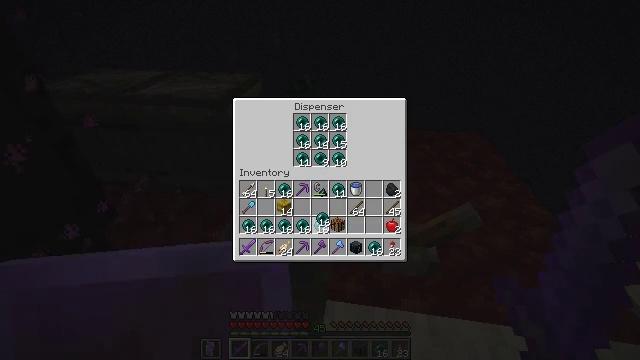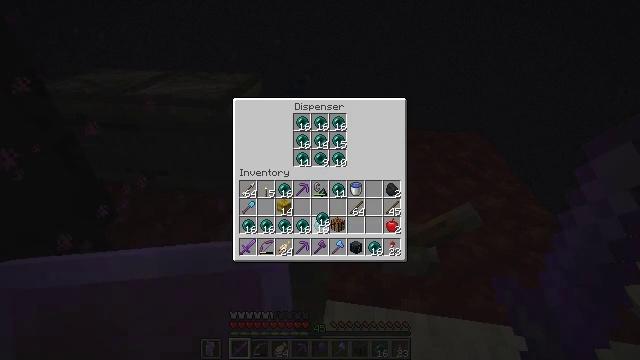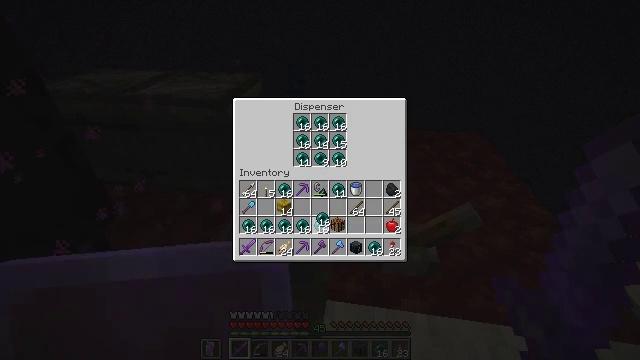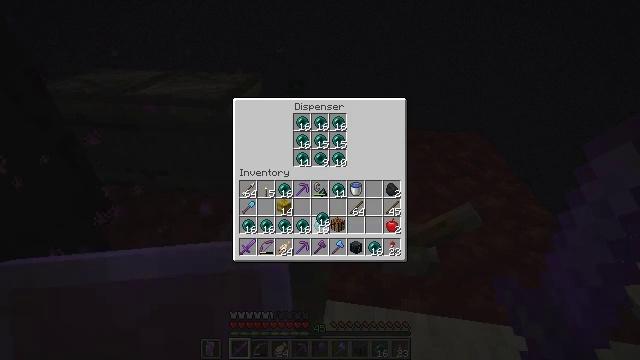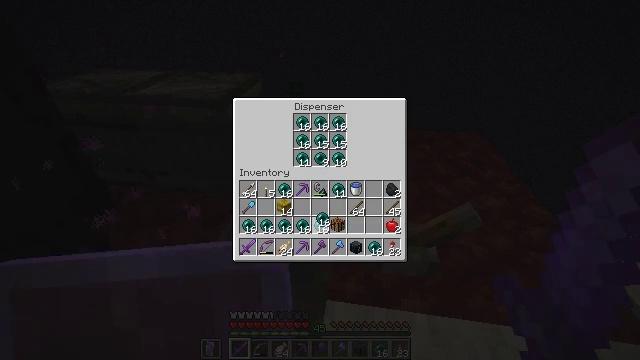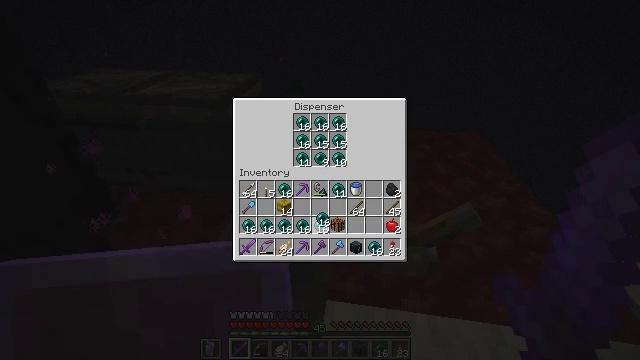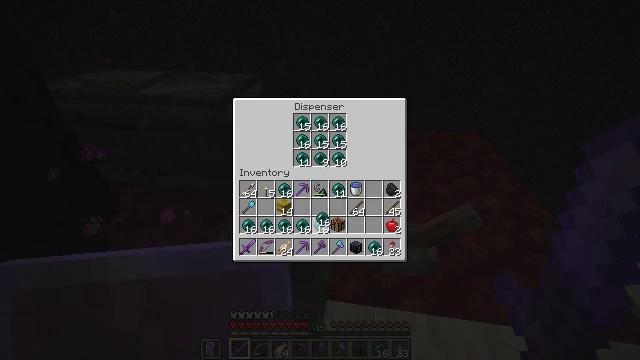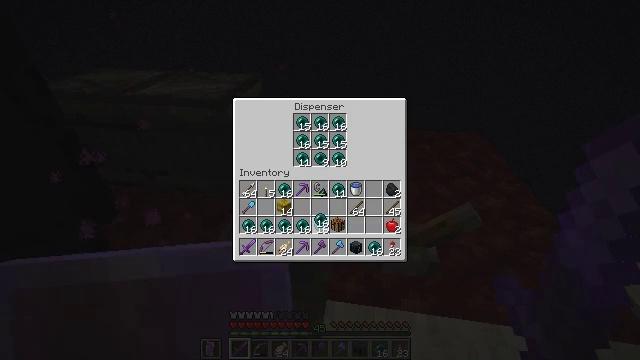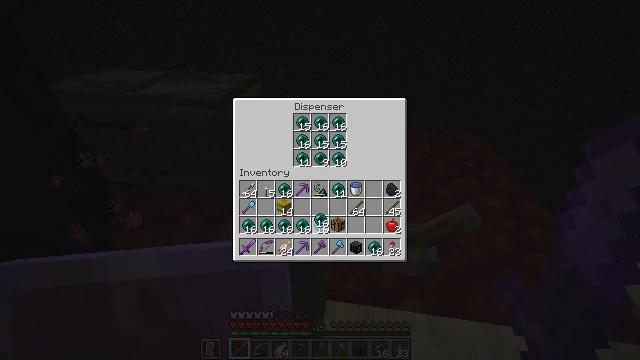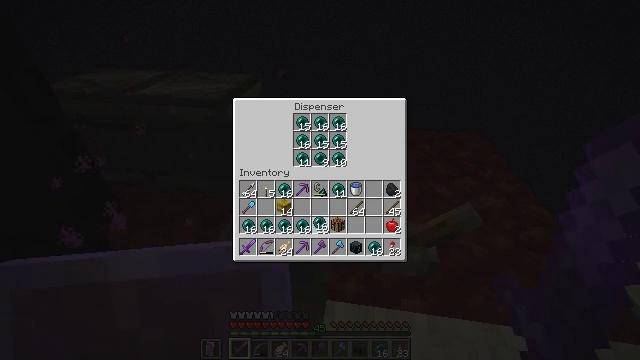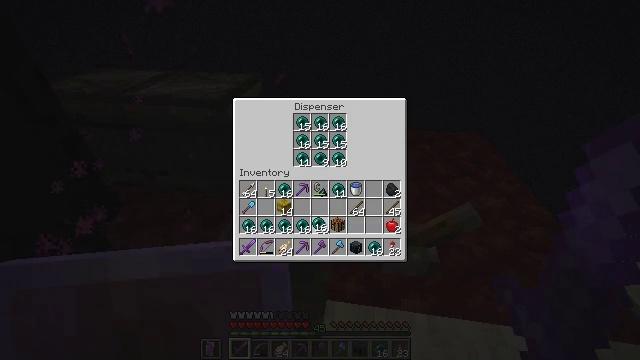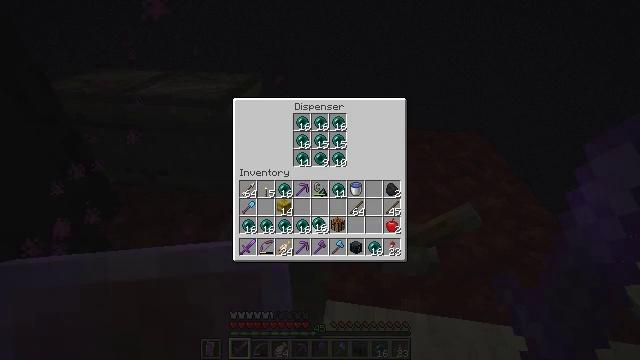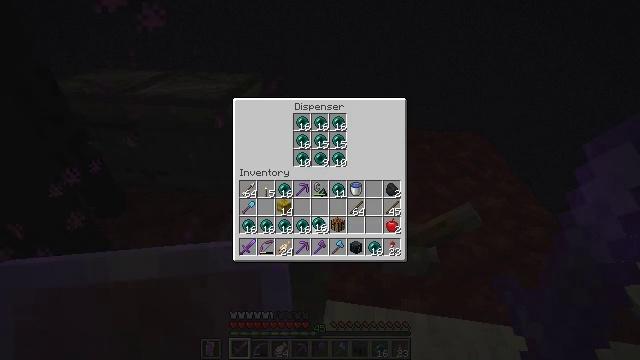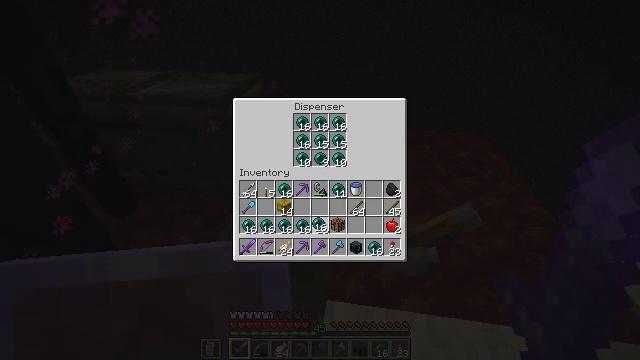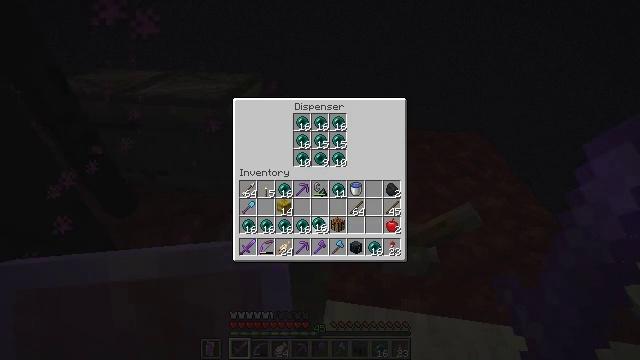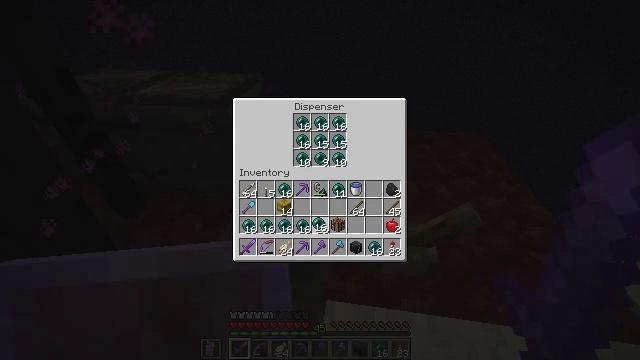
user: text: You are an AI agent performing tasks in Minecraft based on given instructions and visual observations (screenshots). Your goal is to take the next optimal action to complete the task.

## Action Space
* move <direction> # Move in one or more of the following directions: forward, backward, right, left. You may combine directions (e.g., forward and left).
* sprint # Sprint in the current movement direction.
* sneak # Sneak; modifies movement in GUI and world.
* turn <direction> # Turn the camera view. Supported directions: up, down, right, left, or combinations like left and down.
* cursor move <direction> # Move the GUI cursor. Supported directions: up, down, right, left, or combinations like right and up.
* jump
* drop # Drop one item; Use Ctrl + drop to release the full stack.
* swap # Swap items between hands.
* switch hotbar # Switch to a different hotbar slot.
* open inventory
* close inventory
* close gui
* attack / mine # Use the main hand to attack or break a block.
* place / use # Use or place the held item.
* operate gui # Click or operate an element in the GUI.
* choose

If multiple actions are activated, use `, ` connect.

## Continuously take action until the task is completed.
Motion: motion action
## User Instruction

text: Kill an enderman.
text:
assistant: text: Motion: sneak
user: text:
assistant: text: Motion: sneak
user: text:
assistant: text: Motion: sneak
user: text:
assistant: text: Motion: sneak
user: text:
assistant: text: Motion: sneak
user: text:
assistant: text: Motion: sneak
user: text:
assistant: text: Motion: sneak
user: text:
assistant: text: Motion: sneak
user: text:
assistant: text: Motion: sneak
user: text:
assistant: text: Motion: sneak
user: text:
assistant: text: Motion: sneak
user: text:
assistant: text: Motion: sneak
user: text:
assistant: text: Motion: sneak, operate gui
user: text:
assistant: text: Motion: sneak, operate gui
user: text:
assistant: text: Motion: sneak, operate gui
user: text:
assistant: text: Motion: sneak
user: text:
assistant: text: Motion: sneak, operate gui
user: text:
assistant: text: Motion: sneak, operate gui
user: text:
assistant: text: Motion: sneak, operate gui
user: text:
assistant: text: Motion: sneak
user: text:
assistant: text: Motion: sneak, operate gui
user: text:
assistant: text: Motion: sneak, operate gui
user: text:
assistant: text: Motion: sneak, operate gui
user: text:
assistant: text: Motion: sneak
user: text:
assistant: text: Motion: sneak
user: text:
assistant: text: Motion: sneak
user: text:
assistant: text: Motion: sneak
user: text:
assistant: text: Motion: sneak
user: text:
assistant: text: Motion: sneak
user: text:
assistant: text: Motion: sneak